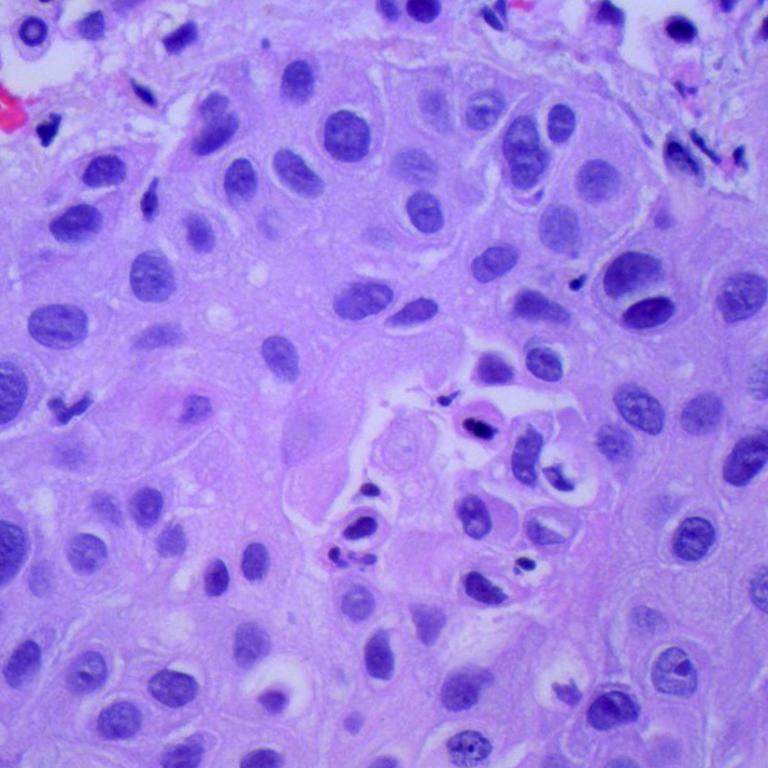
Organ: lung
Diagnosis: squamous carcinomas